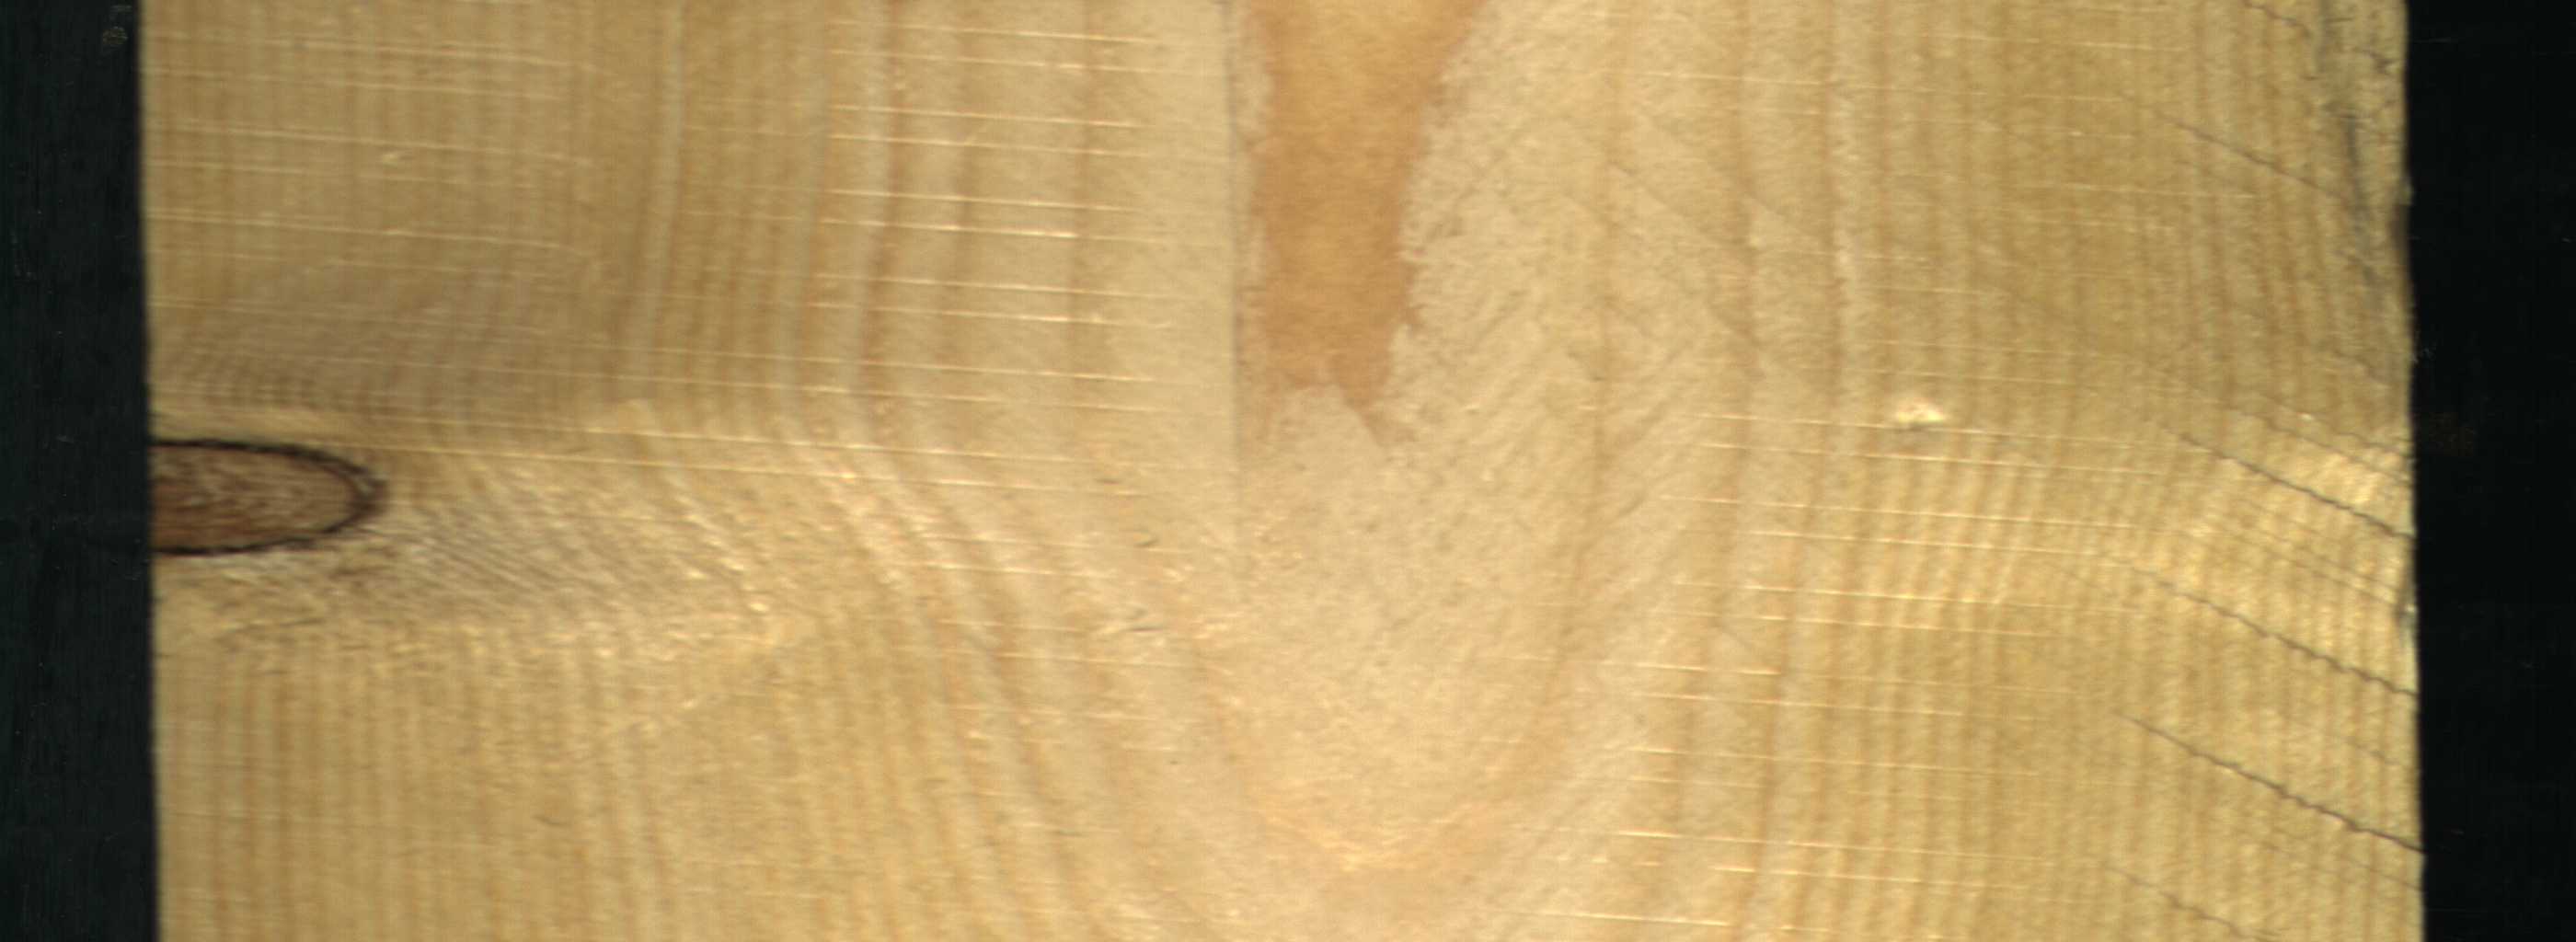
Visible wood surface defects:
Dead_Knot